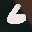
Label: 6